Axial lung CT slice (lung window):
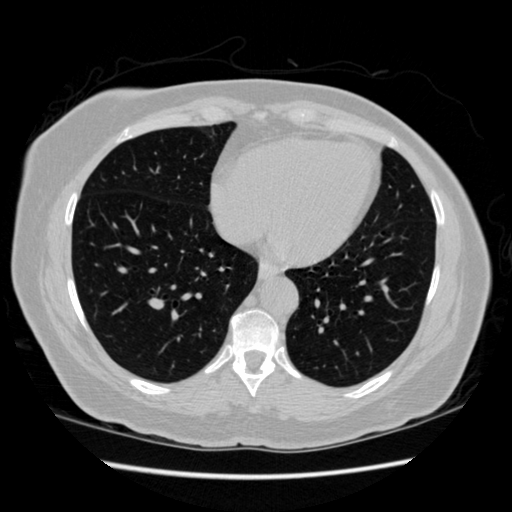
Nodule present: no